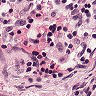
Metastatic tissue present: no